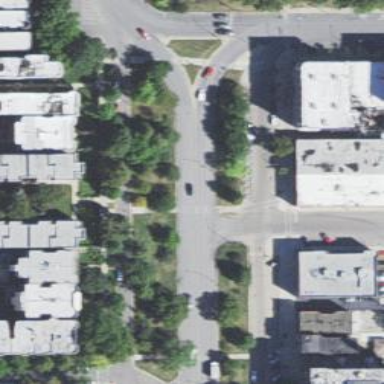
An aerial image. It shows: Footway with traffic island. The footway includes crossing island.